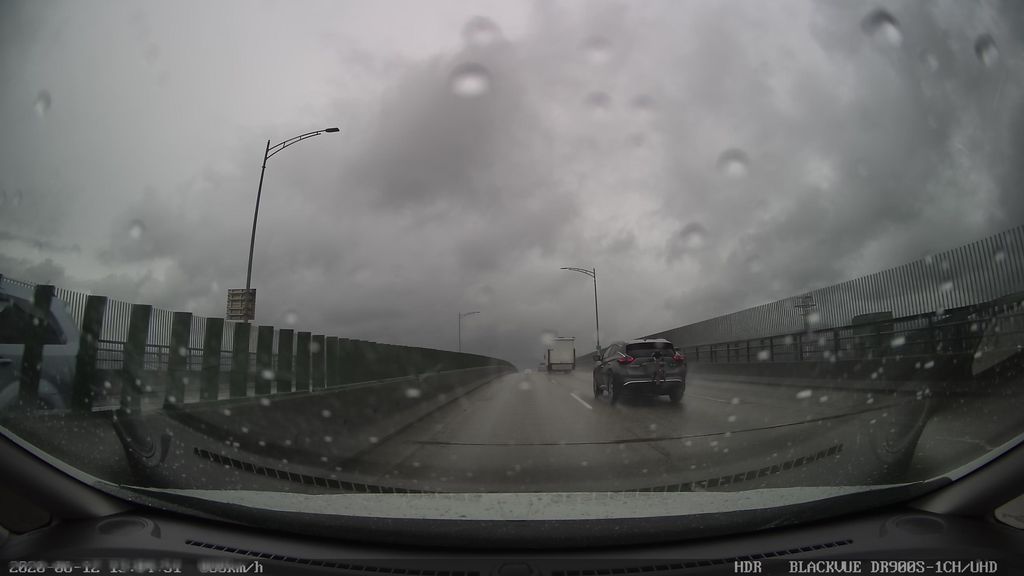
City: vancouver